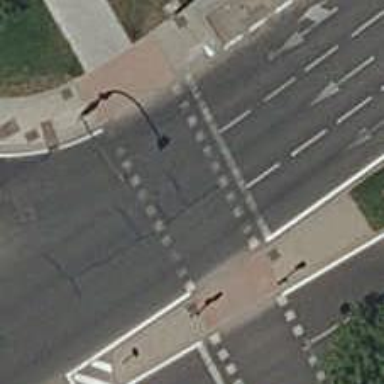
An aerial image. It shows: Road crossing with traffic signals.